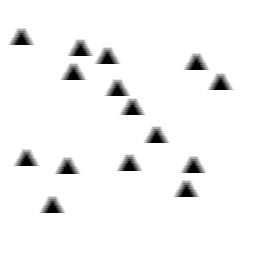
Squares: 0
Triangles: 15
Stars: 0
Total shapes: 15